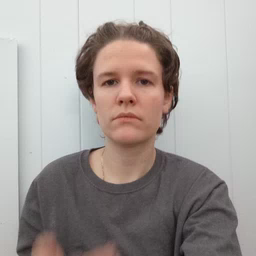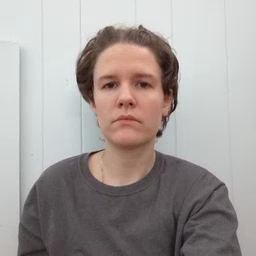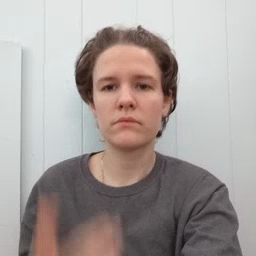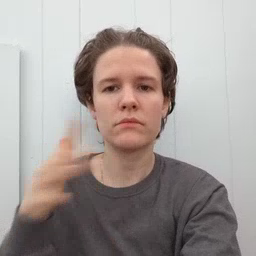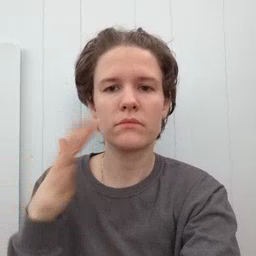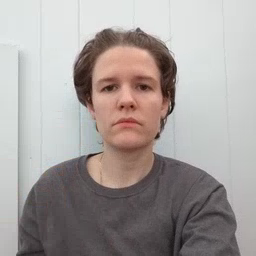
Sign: noisy